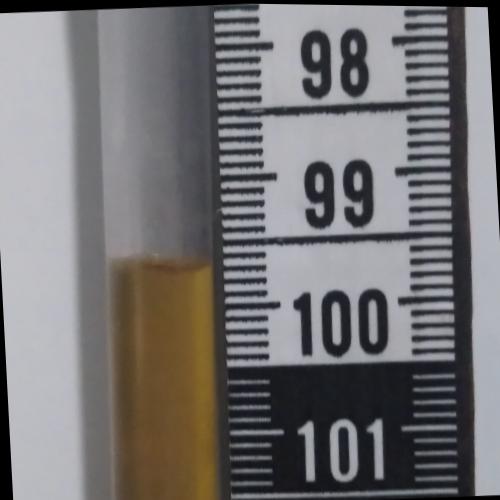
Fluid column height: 99.7 cm